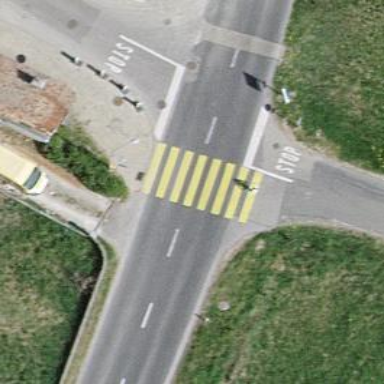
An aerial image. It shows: Uncontrolled zebra crossing with zebra markings.